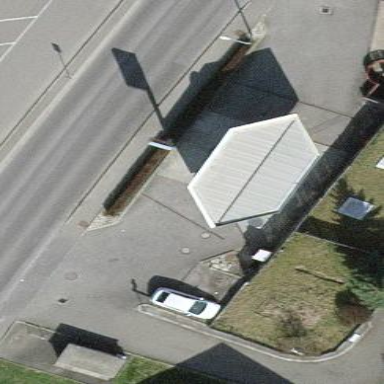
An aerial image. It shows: View of roof of building.